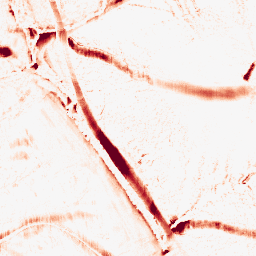
Category: morphological
Decomposition family: morphological_ellipse
Decomposition parameters: operation: opening
width: 20
height: 10
Upsampling method: regularized
Upsampling parameters: scale: 4
lambda_reg: 0.01
Upsampling scale: 4